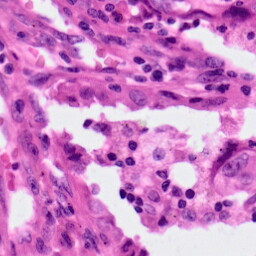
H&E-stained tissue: Lung